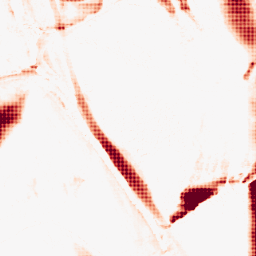
Category: morphological
Decomposition family: morphological_ellipse
Decomposition parameters: operation: opening
width: 5
height: 50
Upsampling method: sinc_hamming
Upsampling parameters: scale: 4
kernel_size: 4
Upsampling scale: 4